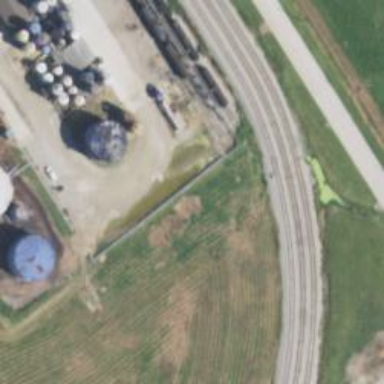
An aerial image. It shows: Storage tank that is man-made.